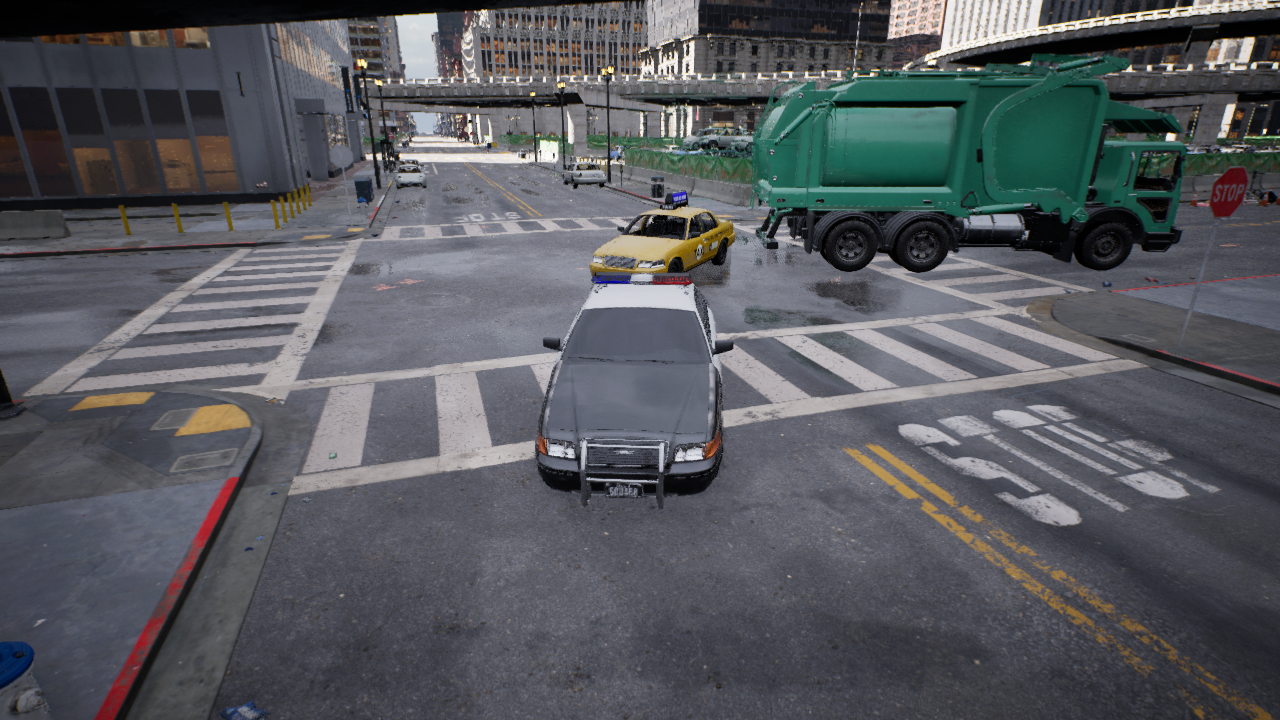
Venue: intersection
Lighting: clear day
Vehicle rig: sedan